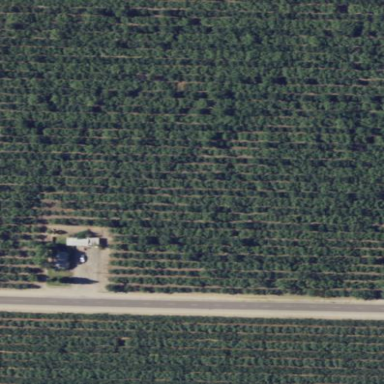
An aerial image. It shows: Orchard filled with almond trees.